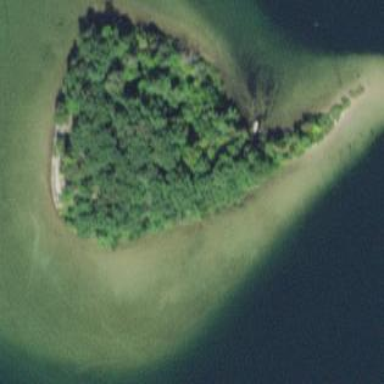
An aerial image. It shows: Island designated as nature reserve.